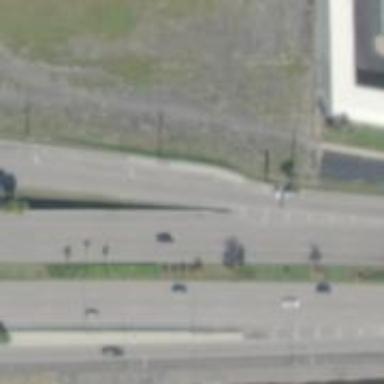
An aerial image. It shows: Primary link highway.